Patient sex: F
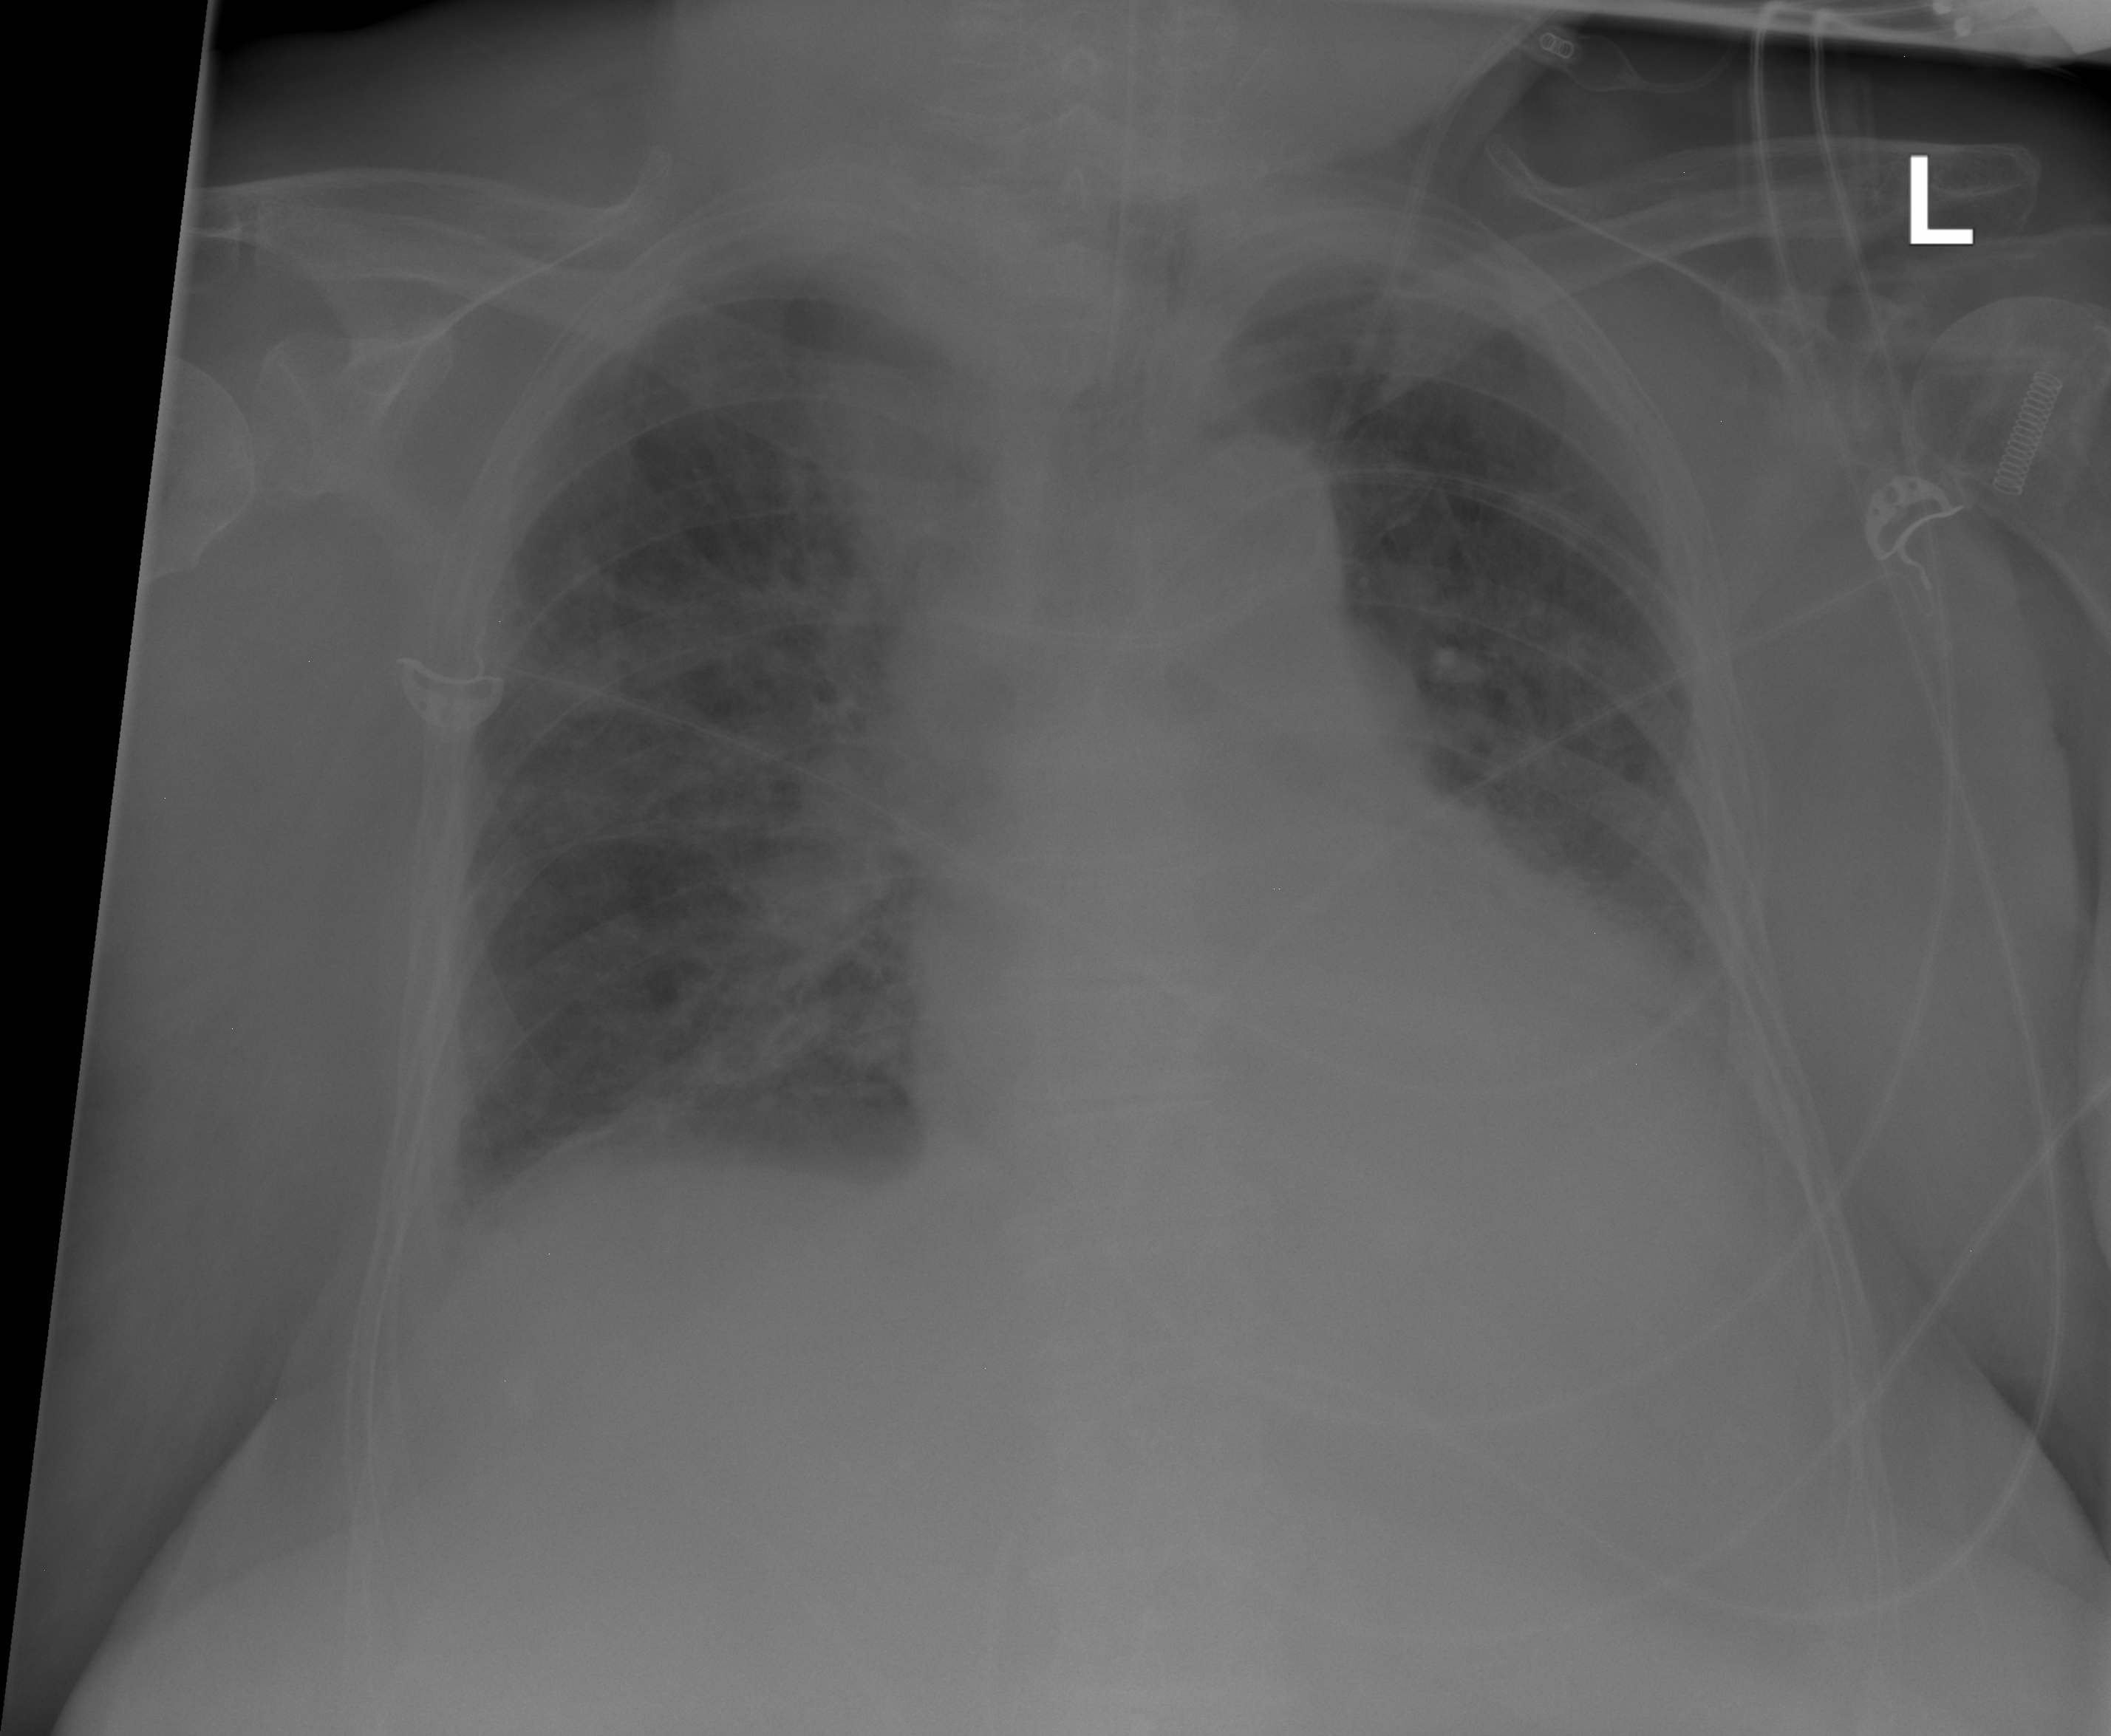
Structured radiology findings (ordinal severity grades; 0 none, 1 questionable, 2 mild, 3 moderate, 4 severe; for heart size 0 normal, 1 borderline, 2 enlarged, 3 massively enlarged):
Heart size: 2
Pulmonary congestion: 2
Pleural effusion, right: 2
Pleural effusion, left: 2
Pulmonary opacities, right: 2
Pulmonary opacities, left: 2
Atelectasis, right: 2
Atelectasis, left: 2